Question:
What is the problem that Hello app, just with some other text doesn't fill the whole screen ?
The properties of textview widget are both fill_parent...
How can I use the entire screen of the tablet for my application >?
the main.xml
'''
<?xml version="1.0" encoding="utf-8"?>
<LinearLayout xmlns:android="http://schemas.android.com/apk/res/android"
android:orientation="vertical"
android:layout_width="fill_parent"
android:layout_height="fill_parent"
>
<TextView
android:layout_width="fill_parent"
android:layout_height="wrap_content"
android:text="just small area"
/>
</LinearLayout>
'''
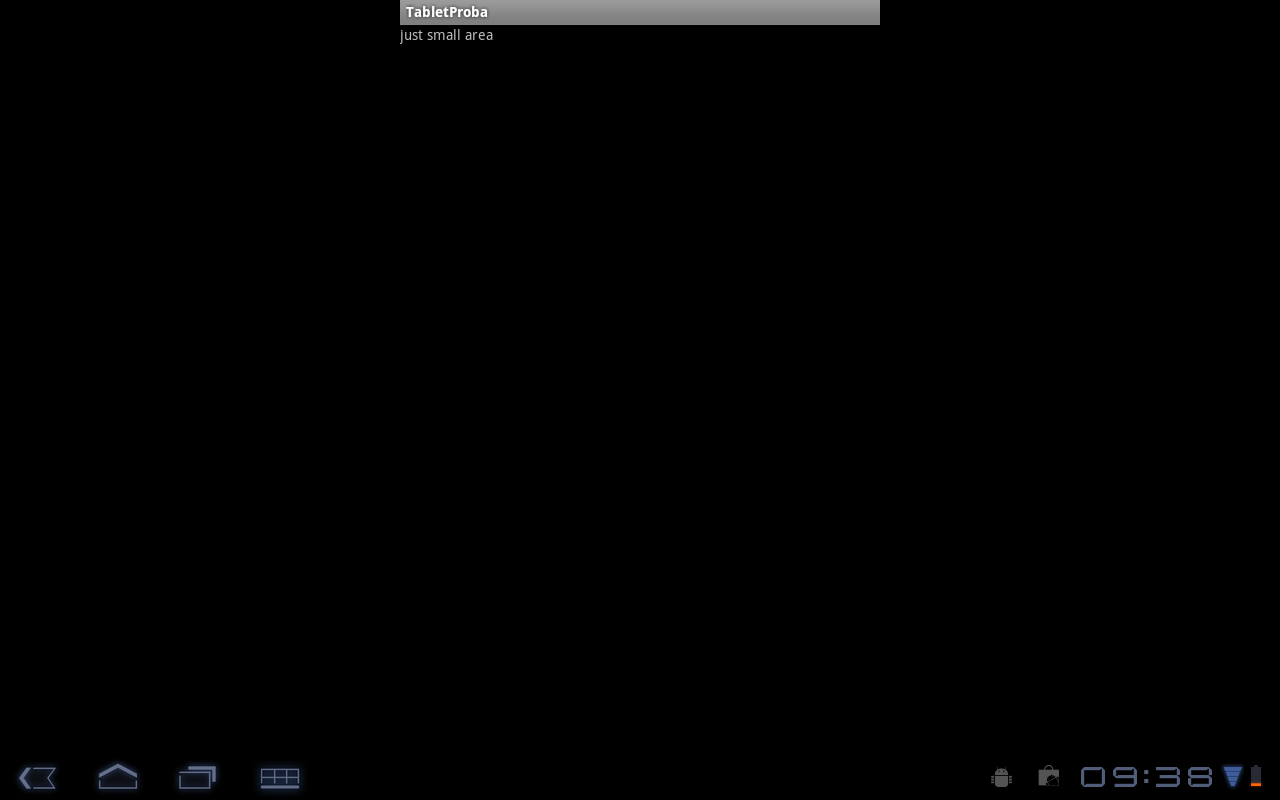
Answer: Add this to AndroidManifest file.